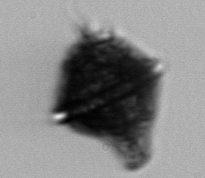
Label: Gonyaulax